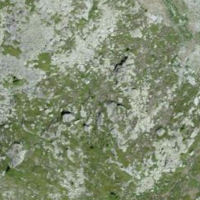
EUNIS habitat code: 26
Species observed at this site:
Phoenicurus ochruros